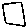
Label: square